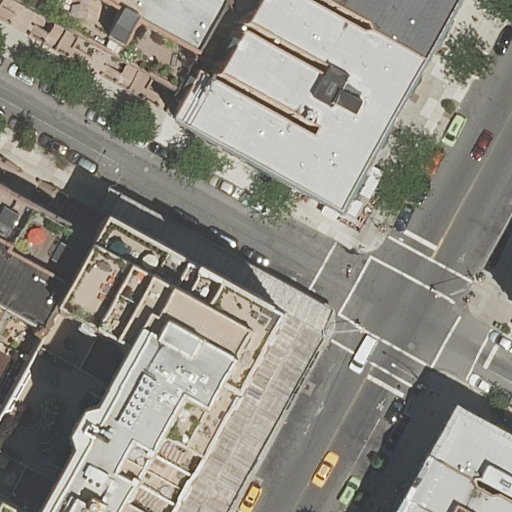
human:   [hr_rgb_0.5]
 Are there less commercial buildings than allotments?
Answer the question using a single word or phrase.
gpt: no

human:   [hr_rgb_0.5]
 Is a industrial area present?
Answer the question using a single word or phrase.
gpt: no

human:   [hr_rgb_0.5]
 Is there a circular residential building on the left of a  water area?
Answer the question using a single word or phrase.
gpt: no

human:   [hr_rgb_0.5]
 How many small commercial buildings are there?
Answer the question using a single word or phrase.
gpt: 0

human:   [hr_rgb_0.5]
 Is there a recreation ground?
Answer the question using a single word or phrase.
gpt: no

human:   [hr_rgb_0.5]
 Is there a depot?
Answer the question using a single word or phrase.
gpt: no

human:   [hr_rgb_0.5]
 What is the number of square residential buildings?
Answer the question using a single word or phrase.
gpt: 0

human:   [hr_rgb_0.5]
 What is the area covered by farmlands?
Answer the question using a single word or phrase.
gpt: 0m2

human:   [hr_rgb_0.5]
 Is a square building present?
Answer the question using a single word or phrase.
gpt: no

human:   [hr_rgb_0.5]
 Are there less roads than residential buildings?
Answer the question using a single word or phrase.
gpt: yes

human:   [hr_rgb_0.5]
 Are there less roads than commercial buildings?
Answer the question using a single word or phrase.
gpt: no

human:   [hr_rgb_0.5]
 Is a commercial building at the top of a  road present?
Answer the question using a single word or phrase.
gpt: no

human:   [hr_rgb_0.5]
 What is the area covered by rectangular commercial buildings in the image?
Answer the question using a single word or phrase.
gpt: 0m2

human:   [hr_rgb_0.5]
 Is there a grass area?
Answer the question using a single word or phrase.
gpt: no

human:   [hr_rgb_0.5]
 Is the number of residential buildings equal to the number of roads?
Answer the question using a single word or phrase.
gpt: no

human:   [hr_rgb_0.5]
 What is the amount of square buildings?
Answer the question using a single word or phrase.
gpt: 0

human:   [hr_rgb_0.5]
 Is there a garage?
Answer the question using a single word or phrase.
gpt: no

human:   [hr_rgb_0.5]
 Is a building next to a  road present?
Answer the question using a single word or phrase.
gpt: yes

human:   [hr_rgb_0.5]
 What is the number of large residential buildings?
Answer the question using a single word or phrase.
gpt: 2

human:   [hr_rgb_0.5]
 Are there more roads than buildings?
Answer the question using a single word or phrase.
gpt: no

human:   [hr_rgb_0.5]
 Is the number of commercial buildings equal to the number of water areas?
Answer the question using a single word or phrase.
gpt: yes

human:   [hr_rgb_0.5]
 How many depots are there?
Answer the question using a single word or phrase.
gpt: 0

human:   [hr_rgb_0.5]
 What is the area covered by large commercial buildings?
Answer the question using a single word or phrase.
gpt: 0m2

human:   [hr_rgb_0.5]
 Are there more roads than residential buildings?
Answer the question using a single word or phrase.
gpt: no

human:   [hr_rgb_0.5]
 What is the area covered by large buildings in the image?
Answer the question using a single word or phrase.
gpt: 1867m2

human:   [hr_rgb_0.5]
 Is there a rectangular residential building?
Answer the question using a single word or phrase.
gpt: yes

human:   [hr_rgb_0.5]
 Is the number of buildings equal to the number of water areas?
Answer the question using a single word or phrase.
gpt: no

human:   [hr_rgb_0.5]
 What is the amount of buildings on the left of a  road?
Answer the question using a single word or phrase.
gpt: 4

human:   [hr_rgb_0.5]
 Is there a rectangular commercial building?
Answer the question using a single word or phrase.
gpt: no

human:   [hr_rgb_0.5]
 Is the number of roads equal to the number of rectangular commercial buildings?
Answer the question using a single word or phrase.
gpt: no

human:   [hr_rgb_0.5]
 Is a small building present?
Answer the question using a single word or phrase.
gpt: yes

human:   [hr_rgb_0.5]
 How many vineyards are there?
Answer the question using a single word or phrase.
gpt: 0

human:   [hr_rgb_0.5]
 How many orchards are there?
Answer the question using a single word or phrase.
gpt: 0

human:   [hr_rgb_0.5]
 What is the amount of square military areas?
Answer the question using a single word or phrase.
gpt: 0

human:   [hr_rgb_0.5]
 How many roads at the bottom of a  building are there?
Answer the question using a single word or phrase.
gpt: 2

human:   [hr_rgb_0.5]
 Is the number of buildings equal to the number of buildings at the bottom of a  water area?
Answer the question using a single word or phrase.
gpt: no